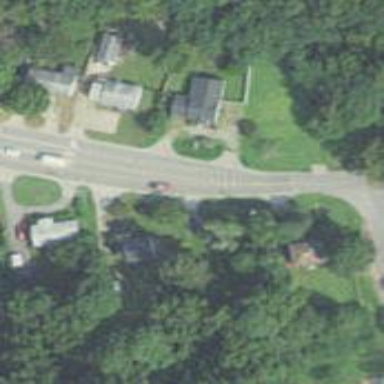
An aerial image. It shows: Tertiary road.